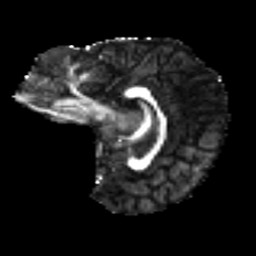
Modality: FA
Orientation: sagittal
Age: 28
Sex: female
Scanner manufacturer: ge
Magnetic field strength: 3 T
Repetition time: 7.8 s
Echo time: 0.0606 s